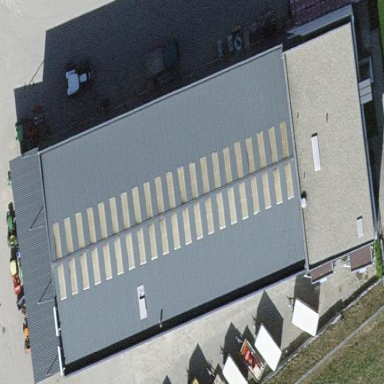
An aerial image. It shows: Industrial building.